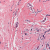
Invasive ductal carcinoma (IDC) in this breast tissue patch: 0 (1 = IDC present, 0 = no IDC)